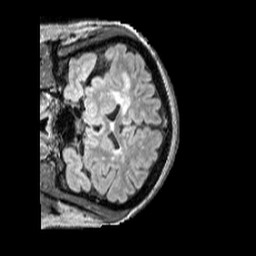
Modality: FLAIR
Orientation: coronal
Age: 62
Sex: female
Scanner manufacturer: siemens
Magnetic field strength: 3 T
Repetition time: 5 s
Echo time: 0.387 s